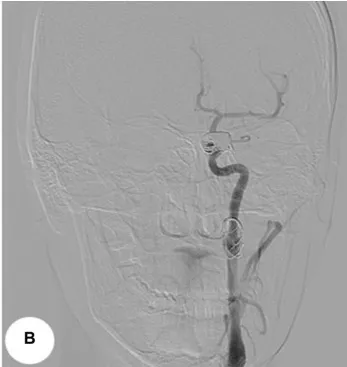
Postoperative images, Case 1. (B) Lateral view.
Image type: radiology (ct)